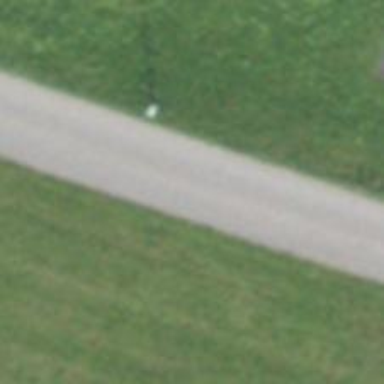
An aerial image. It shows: Tertiary road with asphalt surface.